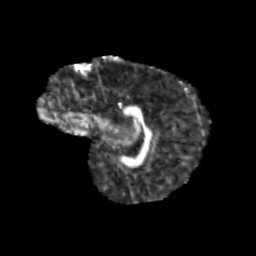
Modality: FA
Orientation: sagittal
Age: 11
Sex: male
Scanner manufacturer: siemens
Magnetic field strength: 3 T
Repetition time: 3.8 s
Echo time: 0.07 s